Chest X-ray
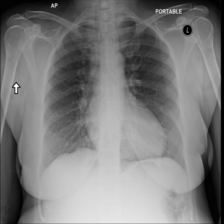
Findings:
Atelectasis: negative
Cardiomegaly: negative
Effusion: negative
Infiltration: negative
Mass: negative
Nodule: negative
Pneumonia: negative
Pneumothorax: negative
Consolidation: negative
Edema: negative
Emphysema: negative
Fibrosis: negative
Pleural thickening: negative
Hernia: negative